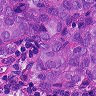
Metastatic tissue present: yes